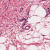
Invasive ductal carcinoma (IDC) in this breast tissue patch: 0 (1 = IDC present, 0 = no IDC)